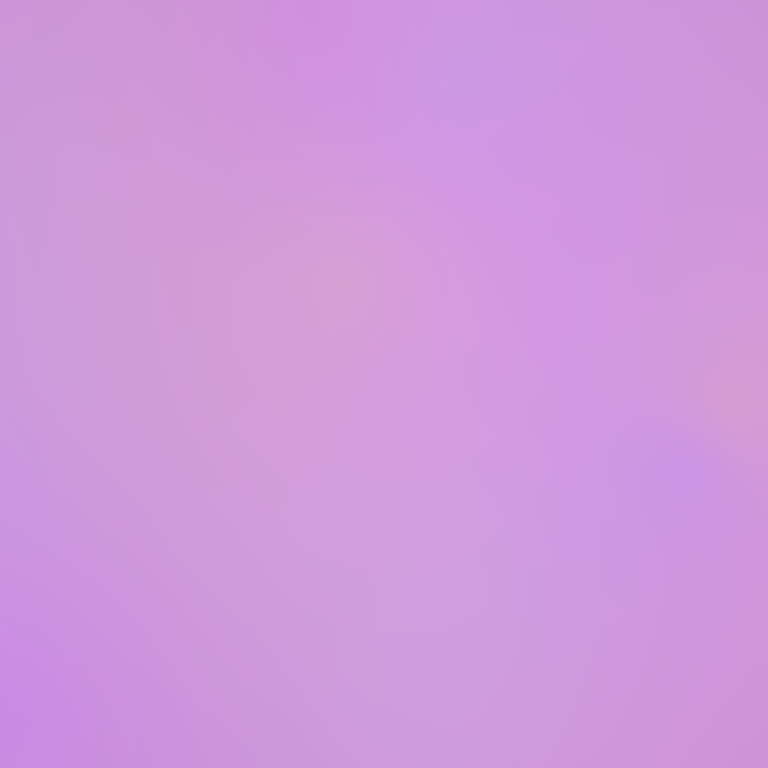
Abstract light effect, smooth gradient from soft lavender to gentle pink, serene atmosphere, diffuse glow, no room, no furniture, no objects.